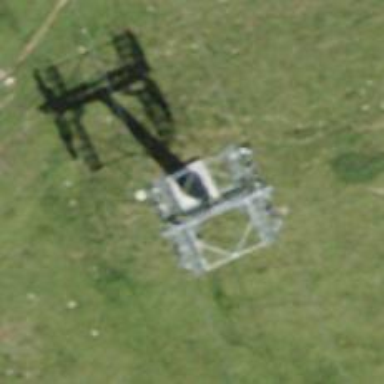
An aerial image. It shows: Pylon for aerialway.